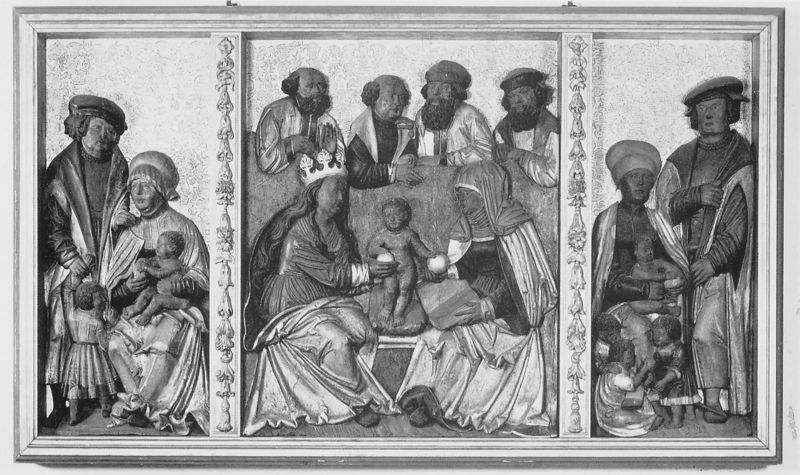
Titel: Fragment eines Altaraufsatzes Heilige Sippe
Standort: Erfurt, Kaufmannskirche (EU - D - Thüringen)
Schlagwörter: gruppe, mann, frauen, frau, grau, hintergrund, holz, hut, kleid, männer, szene, tisch, vordergrund, tuch, haube, ornament, wand, falten, rahmen, stein, bild, gehen, gewand, gold, drei, kind, personen, krone, kinder, apfel, relief, holzschnitt, baby, könig, plastik, foto, bad, spiel, amme, schwarzweiß, hauben, altar, kleinkind, christus, jesus, mittelalter, königin, heilige, heilig, maria, sakral, anna, triptychon, triptichon, riemenschneider, hebamme, könik, lutherisch